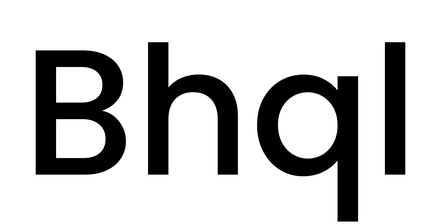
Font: Poppins-Medium